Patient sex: F
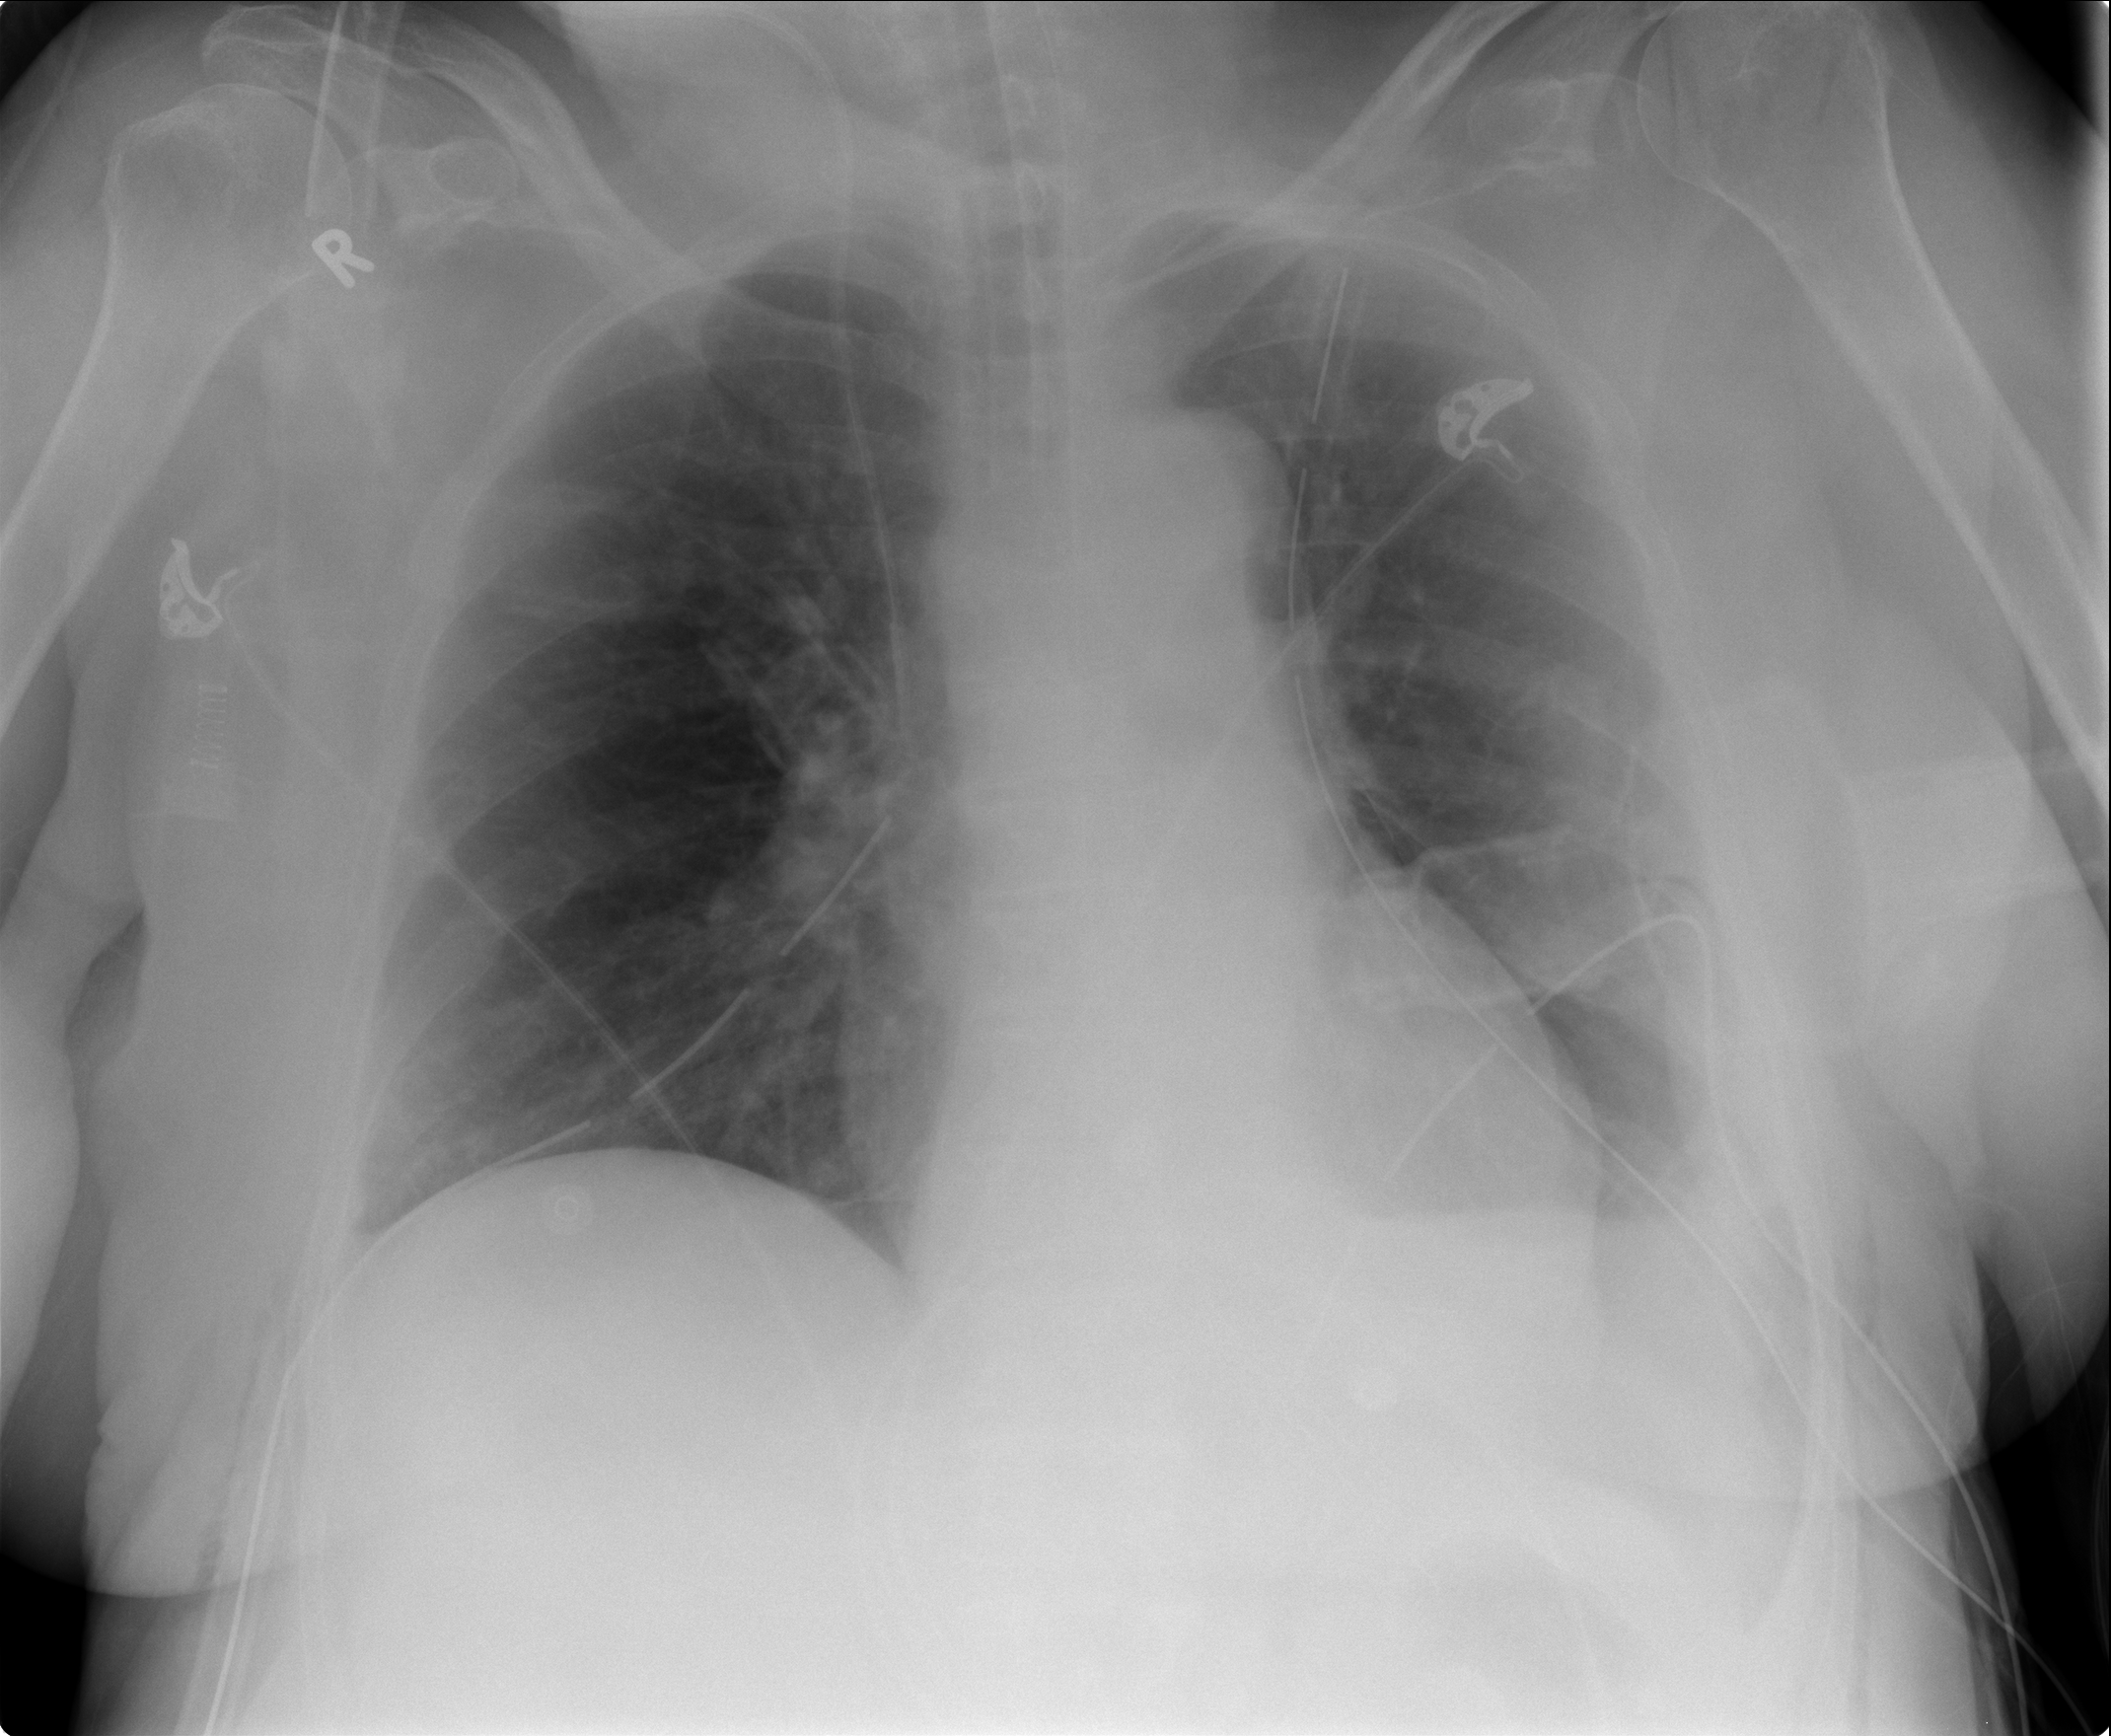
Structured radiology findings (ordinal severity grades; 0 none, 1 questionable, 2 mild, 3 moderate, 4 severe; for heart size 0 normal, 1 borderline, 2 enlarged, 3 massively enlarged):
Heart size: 0
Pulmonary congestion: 0
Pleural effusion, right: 1
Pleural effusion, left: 2
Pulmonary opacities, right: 0
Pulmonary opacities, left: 0
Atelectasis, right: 0
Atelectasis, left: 2